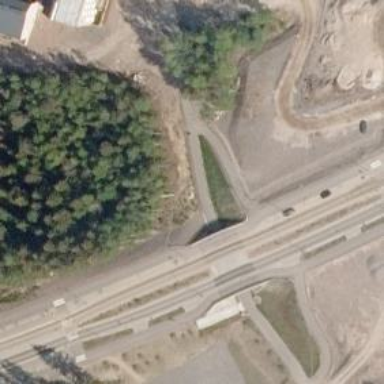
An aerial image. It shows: Asphalt cycleway.